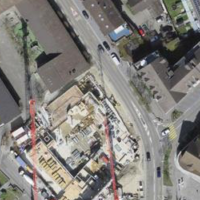
EUNIS habitat code: 54
Species observed at this site:
Campanula persicifolia
Lamium galeobdolon